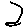
Label: moon